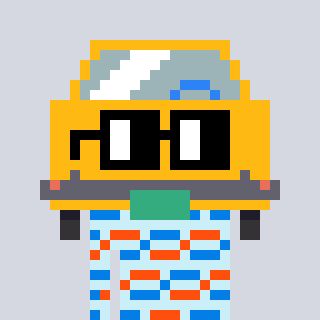
a pixel art character with square black glasses, a taxi-shaped head and a cold-colored body on a cool background